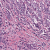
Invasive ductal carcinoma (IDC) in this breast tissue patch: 1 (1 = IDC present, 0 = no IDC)